Field crop: maize
Growth stage: 2
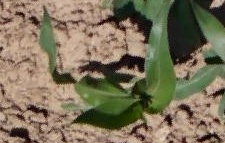
Species: maize